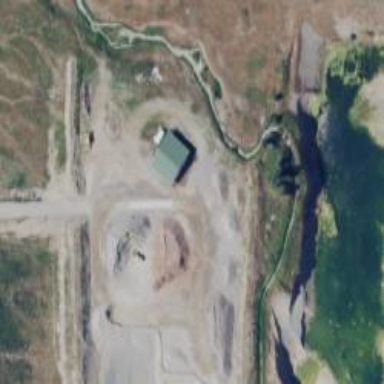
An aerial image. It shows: Quarry area.